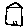
Label: house